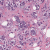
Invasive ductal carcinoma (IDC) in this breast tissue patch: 1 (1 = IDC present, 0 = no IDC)